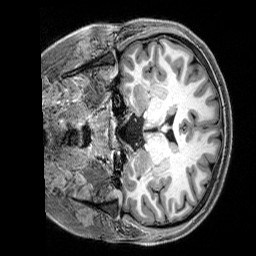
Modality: T1w
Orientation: coronal
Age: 22
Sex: female
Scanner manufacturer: siemens
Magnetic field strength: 3 T
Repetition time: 2.8 s
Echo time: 0.00212 s